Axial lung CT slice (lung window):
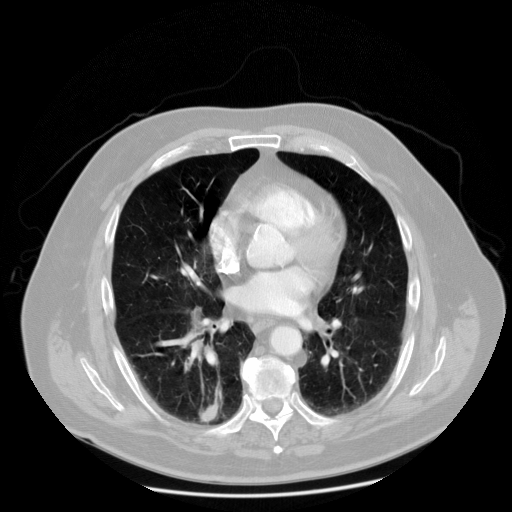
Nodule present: no